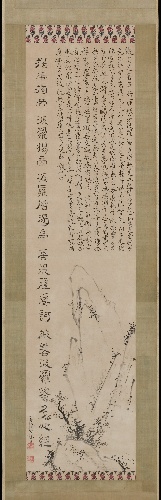
Artist: Ike Taiga
Artist bio: Japanese, 1723–1776
Object type: Hanging scroll
Classification: Paintings
Medium: Hanging scroll; ink on paper
Culture: Japan
Period: Edo period (1615–1868)
Dimensions: Image: 42 3/8 x 10 7/8 in. (107.6 x 27.6 cm)
Department: Asian Art
Credit line: Purchase, Friends of Asian Art Gifts, 2009
Accession year: 2009
Repository: Metropolitan Museum of Art, New York, NY
Tags: Landscapes